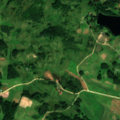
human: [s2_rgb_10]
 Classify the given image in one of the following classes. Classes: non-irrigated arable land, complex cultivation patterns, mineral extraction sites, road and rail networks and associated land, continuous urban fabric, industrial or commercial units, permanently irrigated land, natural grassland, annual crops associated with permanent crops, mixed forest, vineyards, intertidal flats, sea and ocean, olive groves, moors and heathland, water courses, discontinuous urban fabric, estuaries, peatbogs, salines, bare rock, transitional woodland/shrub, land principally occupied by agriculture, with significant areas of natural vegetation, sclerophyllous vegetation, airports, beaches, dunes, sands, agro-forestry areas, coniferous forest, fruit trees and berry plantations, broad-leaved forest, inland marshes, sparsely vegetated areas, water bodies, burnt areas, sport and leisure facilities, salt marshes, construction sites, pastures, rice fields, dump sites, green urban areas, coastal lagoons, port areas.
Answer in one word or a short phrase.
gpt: pastures, land principally occupied by agriculture, with significant areas of natural vegetation, mixed forest, water bodies